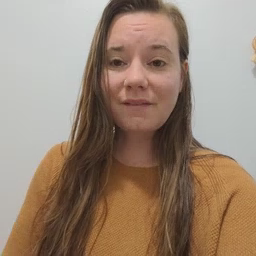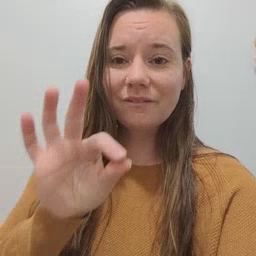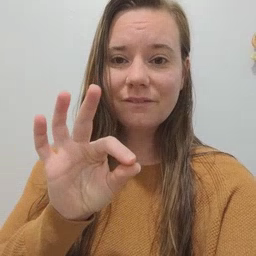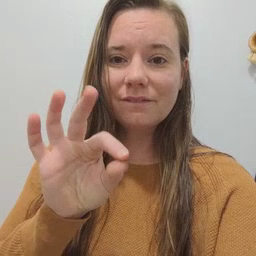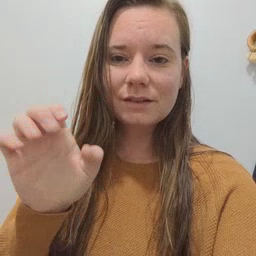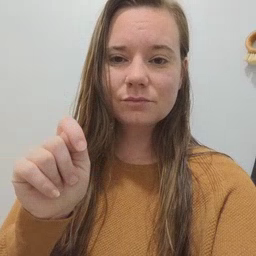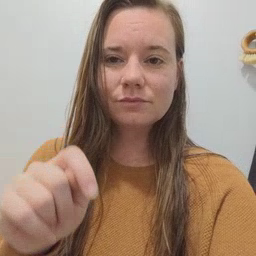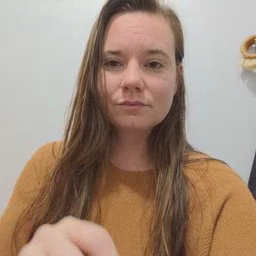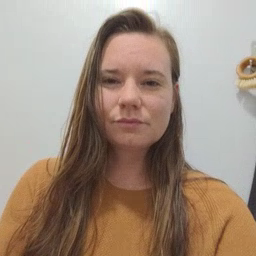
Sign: feet